Question: Basics of CSS for rounded corners <URL>.
Update: In order to render my textbox consistently across iOS/BlackBerry/Android, the only successful way was NOT to use size=# or =#em or =#%, but to set the width of the input to be width: ###px . When I do that (inline or in CSS) it wrecks the rounded corners effect.

I have determined that setting the width attribute is what breaks the corners.
My question: Is there another way to set the width attribute? I'm open to another idea of how I can render the size of the textbox consistently cross-platform?
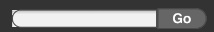
Answer: I solved my issue by decreasing the radius of the rounded corners (see comments)